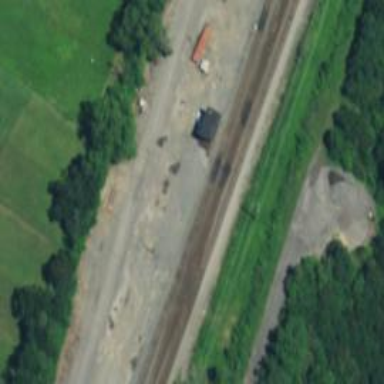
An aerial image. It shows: Railway track.